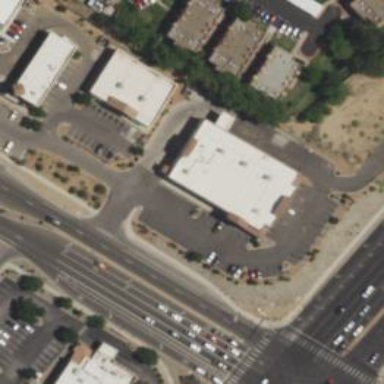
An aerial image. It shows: Pharmacy providing healthcare services.